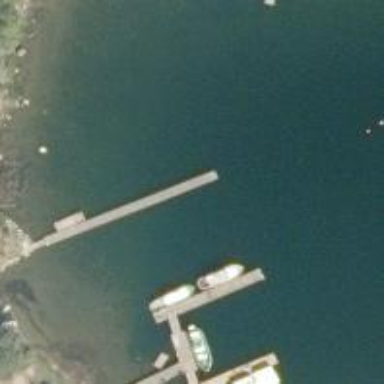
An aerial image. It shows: Man-made pier.